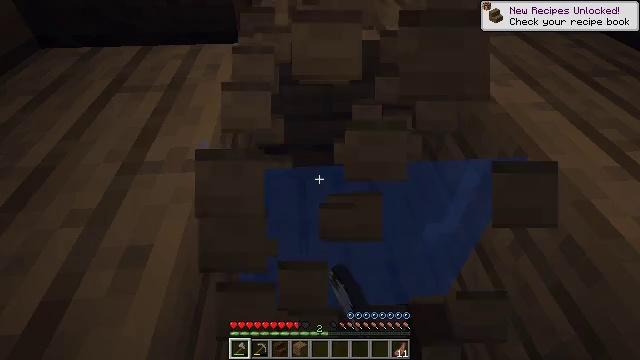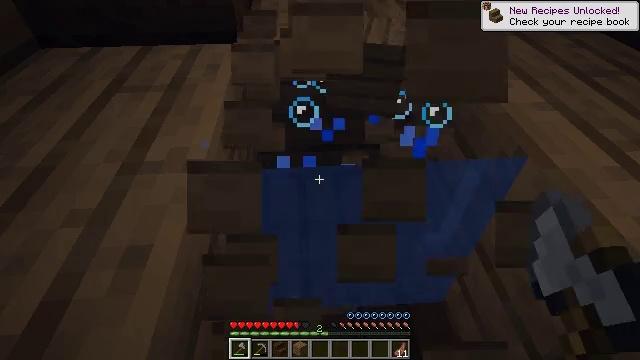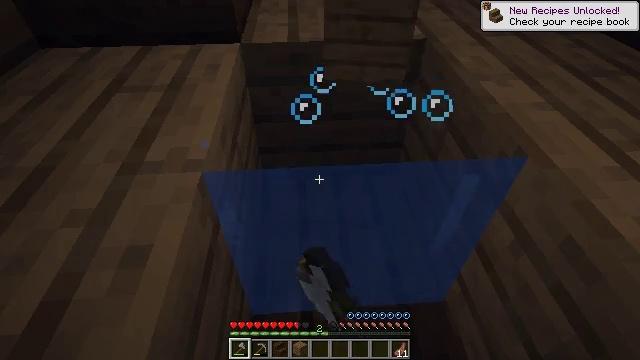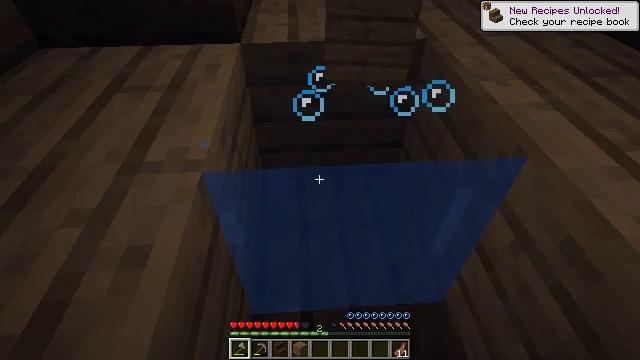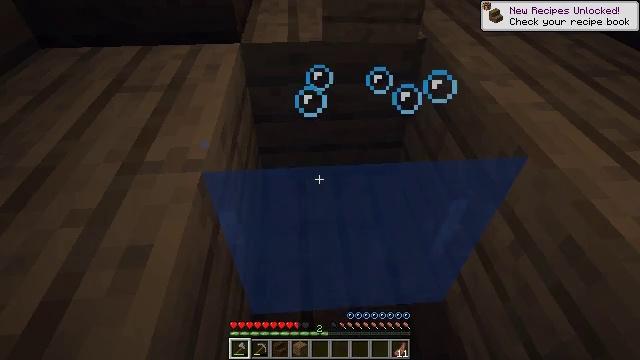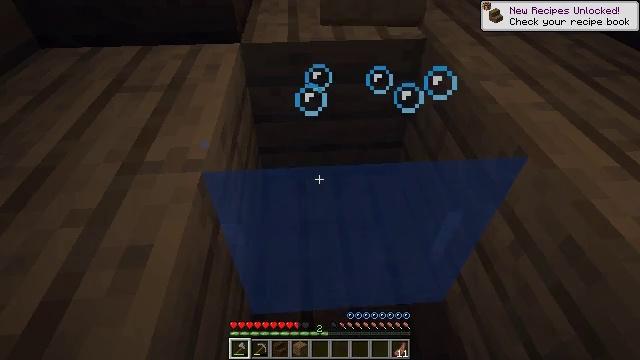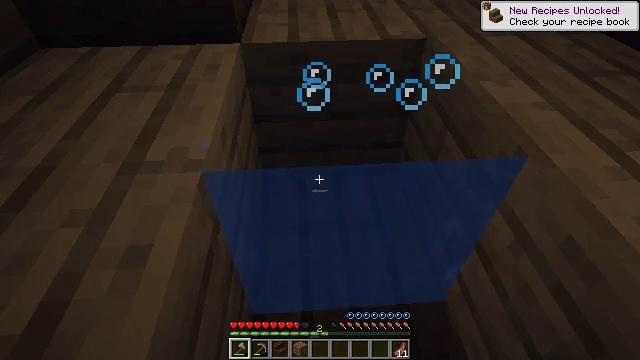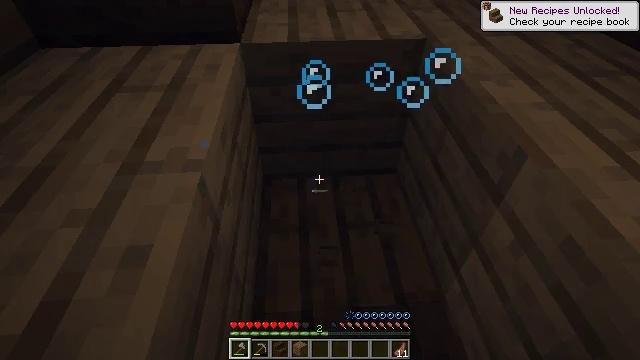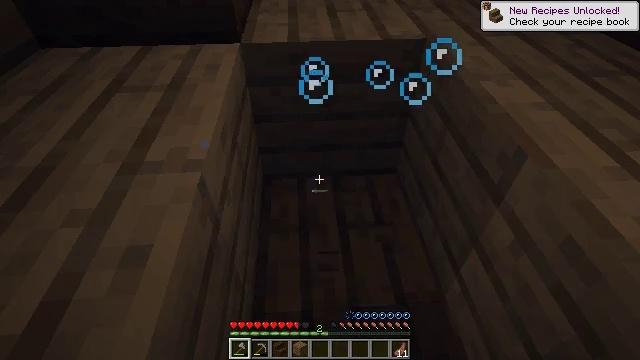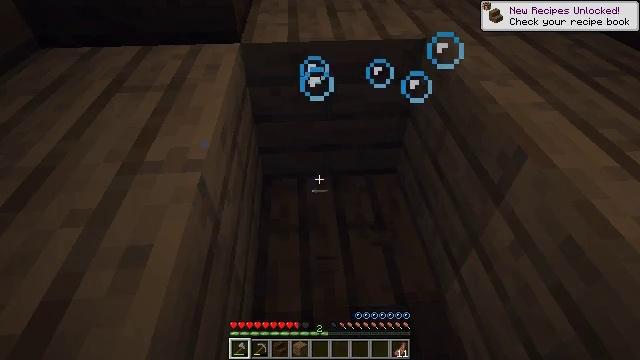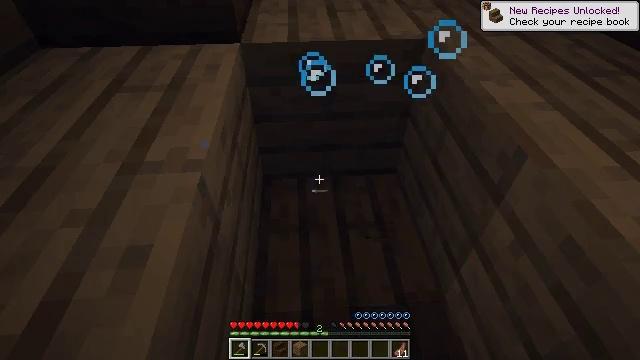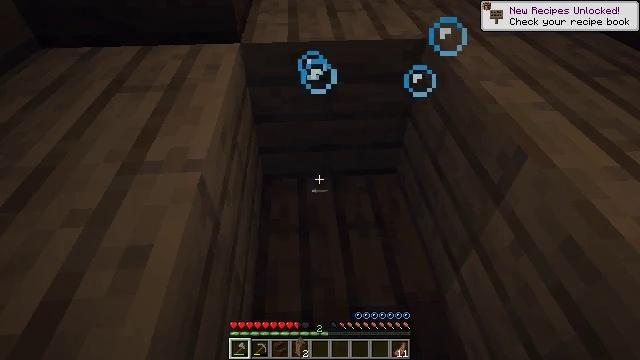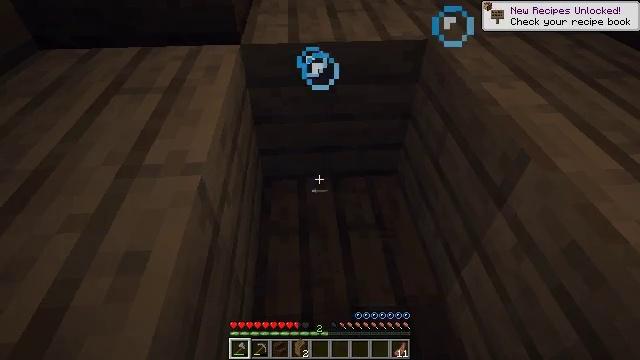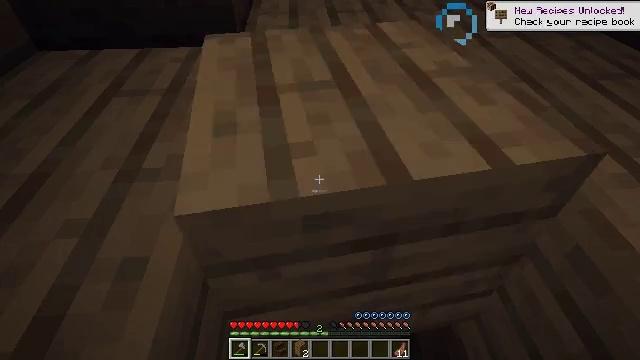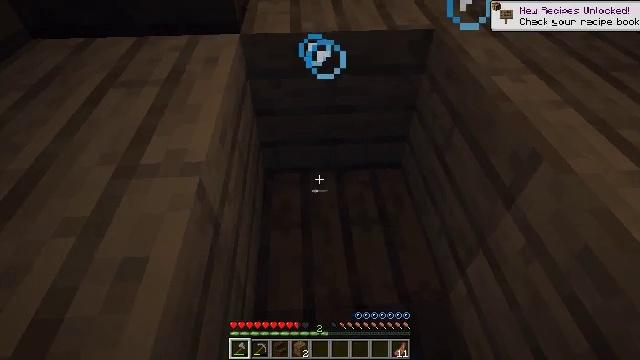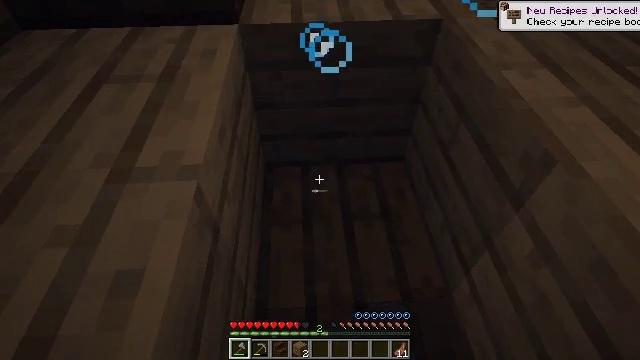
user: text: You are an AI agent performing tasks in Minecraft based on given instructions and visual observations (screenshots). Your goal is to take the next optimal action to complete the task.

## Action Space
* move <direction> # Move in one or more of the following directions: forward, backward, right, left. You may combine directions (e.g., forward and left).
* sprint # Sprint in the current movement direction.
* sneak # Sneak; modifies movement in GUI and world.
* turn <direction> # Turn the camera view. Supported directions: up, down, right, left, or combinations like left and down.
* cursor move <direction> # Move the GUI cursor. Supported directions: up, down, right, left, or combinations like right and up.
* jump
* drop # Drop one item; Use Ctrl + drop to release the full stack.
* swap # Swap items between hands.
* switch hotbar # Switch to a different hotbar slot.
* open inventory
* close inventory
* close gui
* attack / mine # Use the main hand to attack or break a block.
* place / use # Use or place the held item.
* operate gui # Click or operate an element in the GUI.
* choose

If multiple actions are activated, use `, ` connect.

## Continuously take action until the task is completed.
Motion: motion action
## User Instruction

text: Mine the spruce slab.
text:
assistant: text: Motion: attack / mine
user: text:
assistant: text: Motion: attack / mine
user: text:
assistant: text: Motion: attack / mine
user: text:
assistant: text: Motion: attack / mine
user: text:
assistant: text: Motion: attack / mine
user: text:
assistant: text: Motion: no_op
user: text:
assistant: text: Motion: no_op
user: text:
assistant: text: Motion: no_op
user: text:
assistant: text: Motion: no_op
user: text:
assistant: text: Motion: no_op
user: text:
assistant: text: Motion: no_op
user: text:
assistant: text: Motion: move forward
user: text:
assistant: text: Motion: move forward
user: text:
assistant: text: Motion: move forward, turn down
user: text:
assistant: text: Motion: move forward, turn down
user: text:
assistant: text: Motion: move forward
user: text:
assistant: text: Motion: move forward
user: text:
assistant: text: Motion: move forward
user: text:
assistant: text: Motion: move forward, turn right and up
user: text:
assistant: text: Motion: move forward, turn up, jump
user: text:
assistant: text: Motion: move forward, turn left and up, jump
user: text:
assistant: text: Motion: move forward, turn left and up, jump
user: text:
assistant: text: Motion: move forward, turn left and up, jump
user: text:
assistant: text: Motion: move forward, turn left and up, jump
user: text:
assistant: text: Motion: move forward, jump
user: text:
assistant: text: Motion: move forward, jump
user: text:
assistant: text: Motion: move forward, jump
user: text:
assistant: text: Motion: move forward, turn left and down, jump
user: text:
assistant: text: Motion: move forward, turn left and down, jump
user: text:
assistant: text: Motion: move forward, turn down, jump